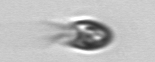
Label: Balanion